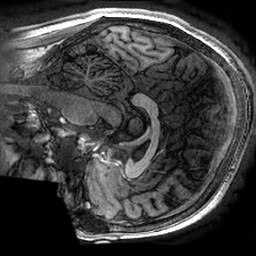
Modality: T1w
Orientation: sagittal
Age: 24
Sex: female
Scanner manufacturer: ge
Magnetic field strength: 3 T
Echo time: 0.002736 s